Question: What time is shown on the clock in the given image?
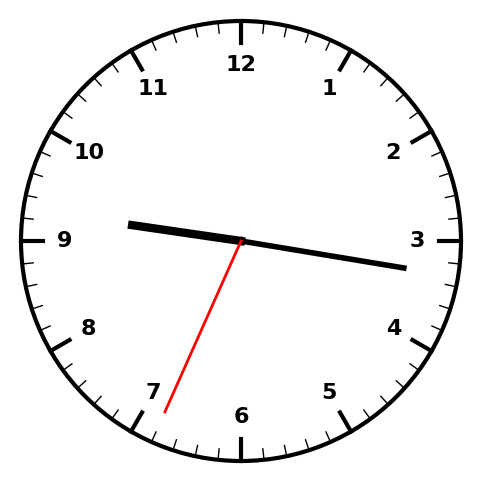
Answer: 09:16:34